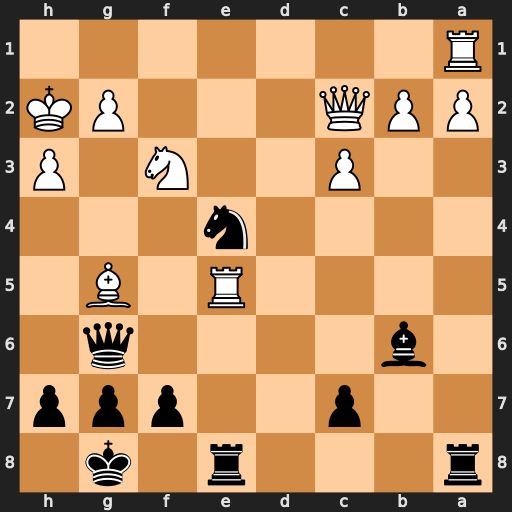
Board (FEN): r3r1k1/2p2ppp/1b4q1/4R1B1/4n3/2P2N1P/PPQ3PK/R7
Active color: b
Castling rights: -
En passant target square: -
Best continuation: Nxg5 Rxe8+ Rxe8 Qxg6 Nxf3+